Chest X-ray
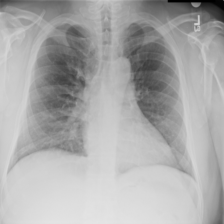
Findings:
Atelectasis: negative
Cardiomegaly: negative
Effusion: negative
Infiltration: negative
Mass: negative
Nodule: negative
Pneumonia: negative
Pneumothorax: negative
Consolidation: negative
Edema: negative
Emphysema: negative
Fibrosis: negative
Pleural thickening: negative
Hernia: negative